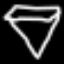
Label: diamond